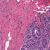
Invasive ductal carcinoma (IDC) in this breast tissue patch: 0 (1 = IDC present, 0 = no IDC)